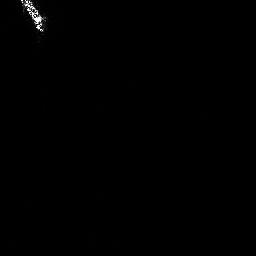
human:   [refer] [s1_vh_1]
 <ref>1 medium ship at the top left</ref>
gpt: <box>[[7, 0, 17, 12, 0]]</box>